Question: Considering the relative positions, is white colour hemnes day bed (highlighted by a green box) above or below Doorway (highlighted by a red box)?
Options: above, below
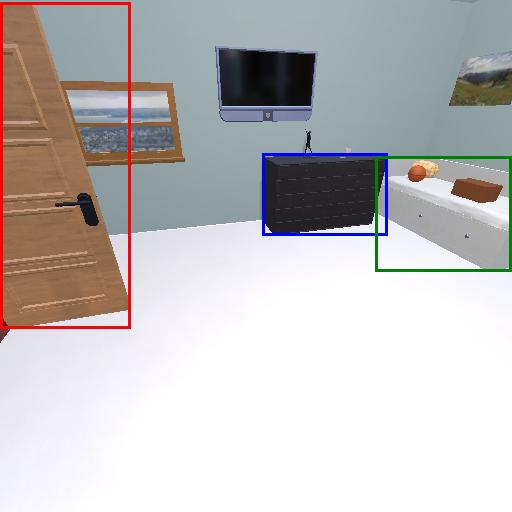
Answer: above